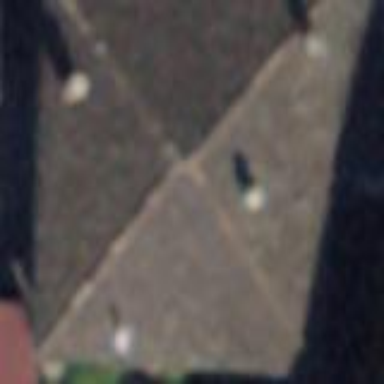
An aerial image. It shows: Detached building with pyramidal roof shape.